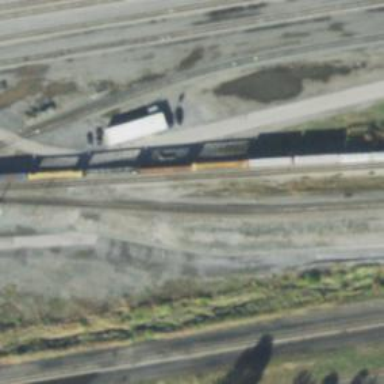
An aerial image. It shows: Railway yard used for servicing trains.